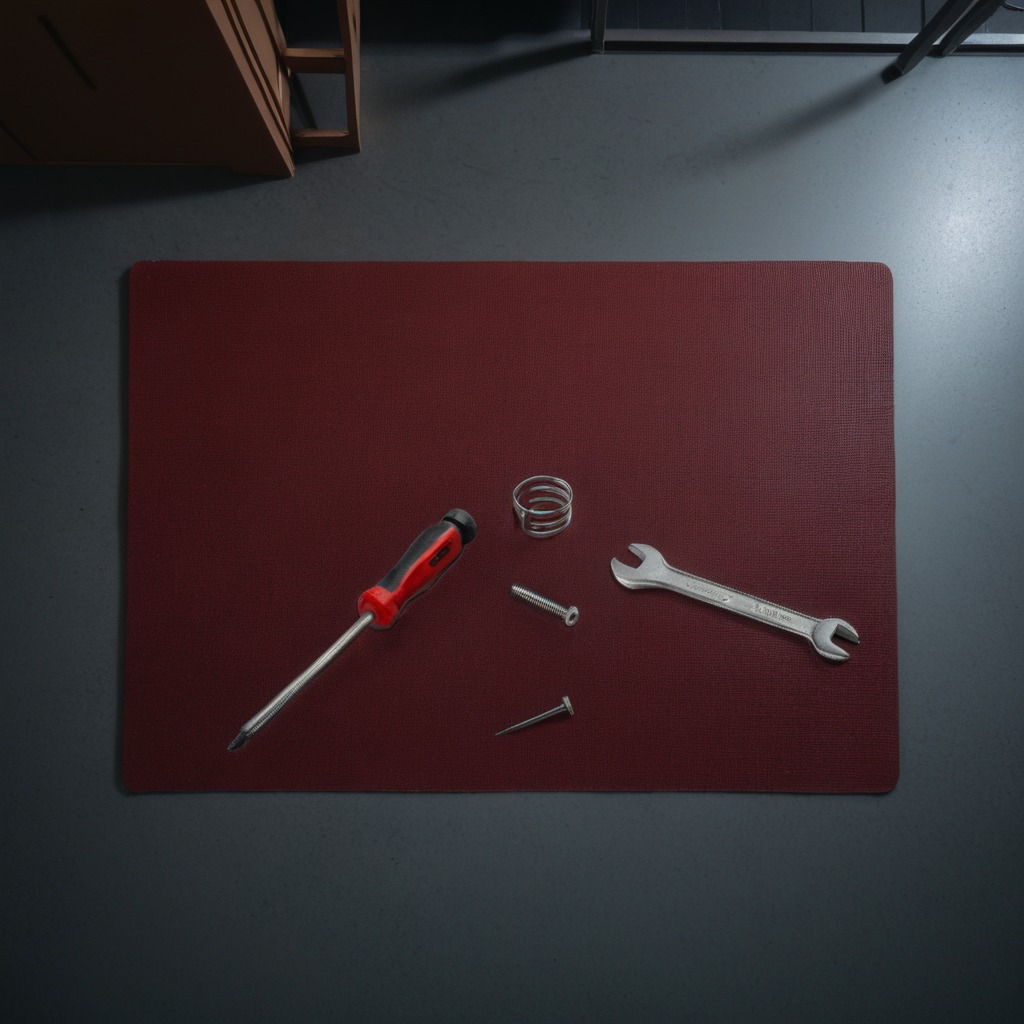
A metal machine screw, an iron nail, a coiled metal spring, a screwdriver, and a wrench are lying on the clean granite tabletop.